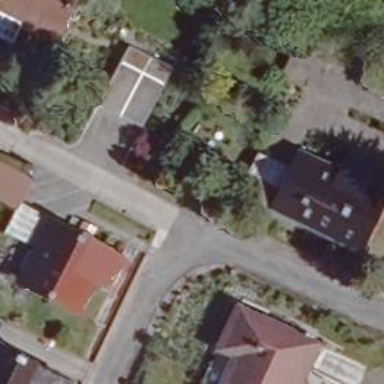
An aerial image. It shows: Residential road paved with concrete.